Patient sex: F
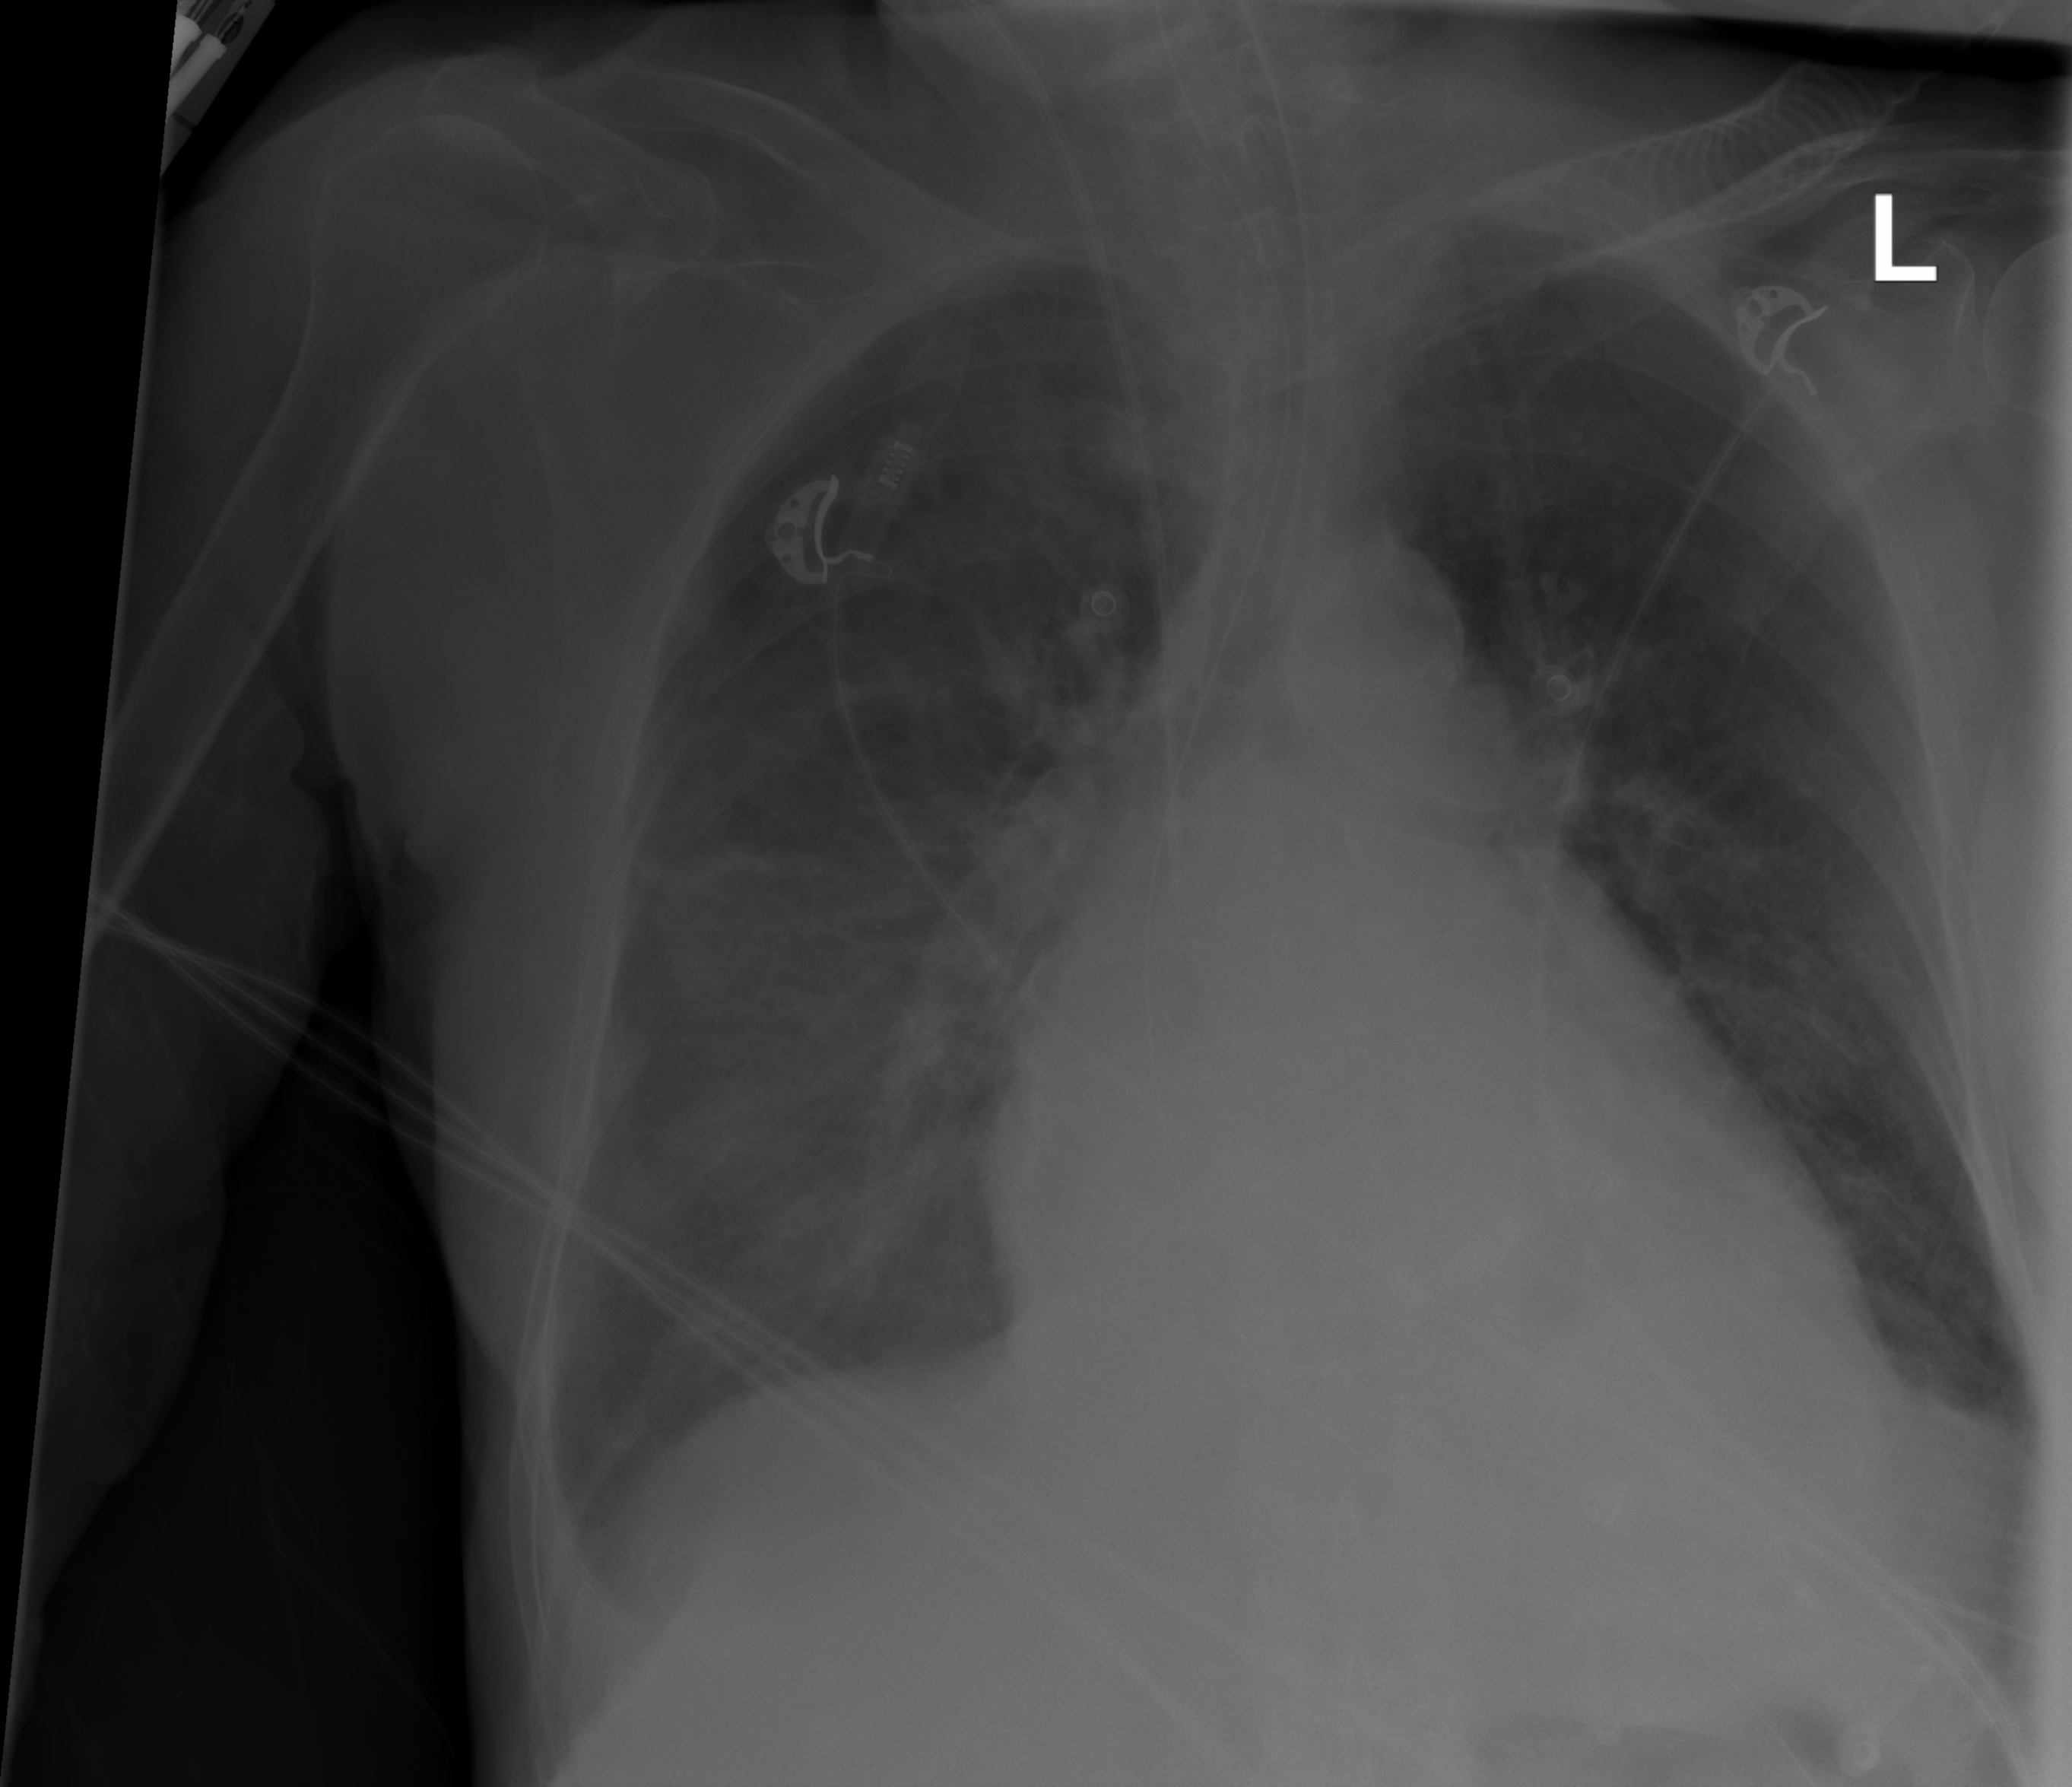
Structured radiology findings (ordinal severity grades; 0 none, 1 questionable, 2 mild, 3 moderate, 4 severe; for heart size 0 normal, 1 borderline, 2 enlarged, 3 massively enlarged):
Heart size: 0
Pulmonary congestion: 0
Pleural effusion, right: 2
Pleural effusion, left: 0
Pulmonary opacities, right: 1
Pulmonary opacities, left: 0
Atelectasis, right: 2
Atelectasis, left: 2